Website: walmart
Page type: address-validator
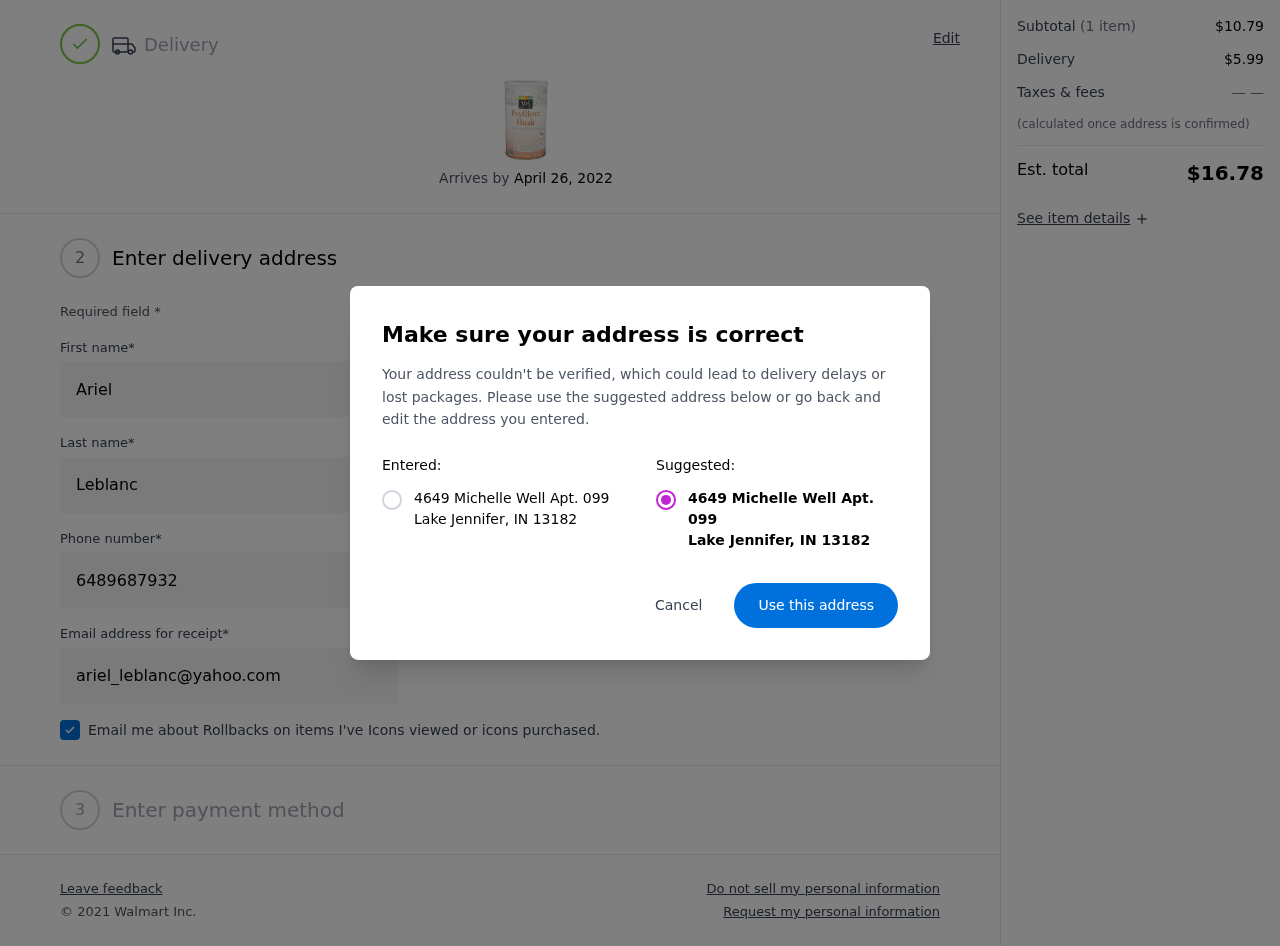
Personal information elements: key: PII_CITY
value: Lake Jennifer
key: PII_POSTCODE
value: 13182
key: PII_STATE_ABBR
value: IN
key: PII_STREET
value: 4649 Michelle Well Apt. 099
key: PII_FIRSTNAME
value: Ariel
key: PII_LASTNAME
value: Leblanc
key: PII_STREET2
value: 0771 Newton Burgs
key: PII_PHONE
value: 6489687932
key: PII_EMAIL
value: ariel_leblanc@yahoo.com
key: PII_STATE_ABBR2
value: IN
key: PII_POSTCODE_FULL
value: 13182
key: PII_POSTCODE_NUMERIC
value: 13182
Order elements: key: ORDER_DELIVERY_DATE
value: April 26, 2022
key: ORDER_SUBTOTAL
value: $10.79
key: ORDER_SHIPPING_COST
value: $5.99
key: ORDER_TOTAL
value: $16.78